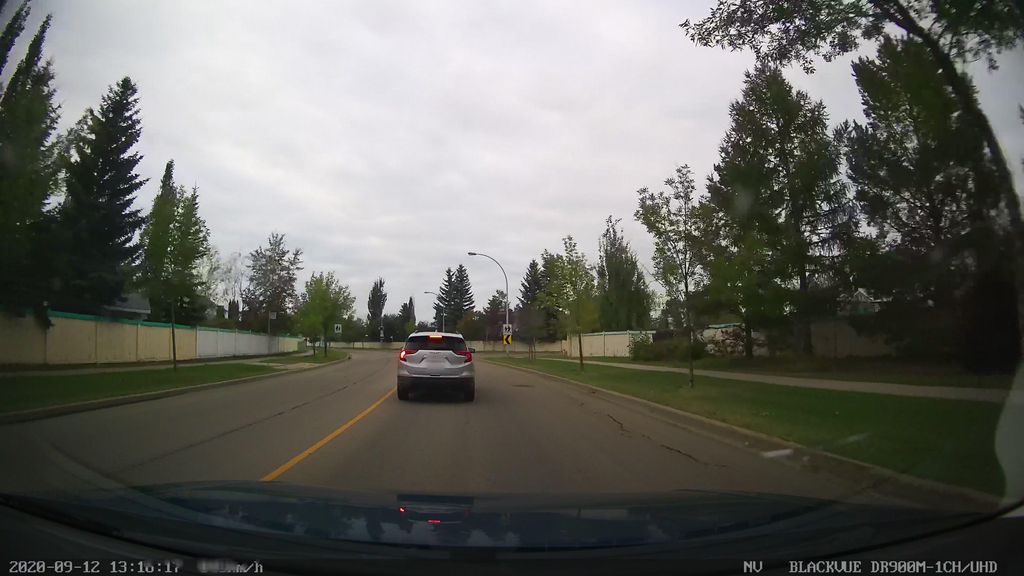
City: edmonton